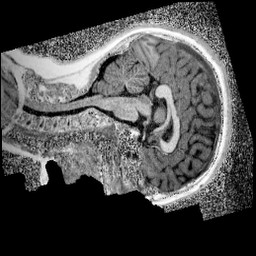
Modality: UNIT1_denoised
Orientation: sagittal
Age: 12
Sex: female
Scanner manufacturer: siemens
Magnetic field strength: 3 T
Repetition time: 4 s
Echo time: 0.00299 s